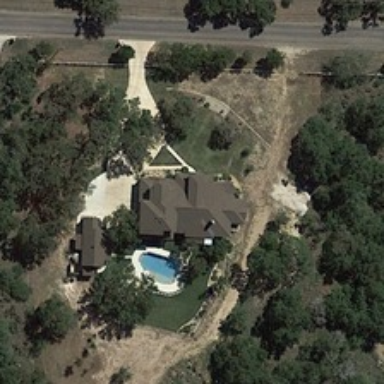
A building with a swimming pool is surrounded by many sparse green trees near a road .